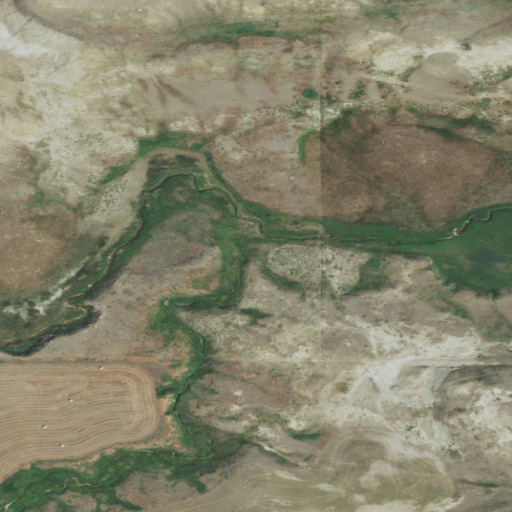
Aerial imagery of valley in Montana named Mac Coulee containing grassland, shrub, and cultivated crops